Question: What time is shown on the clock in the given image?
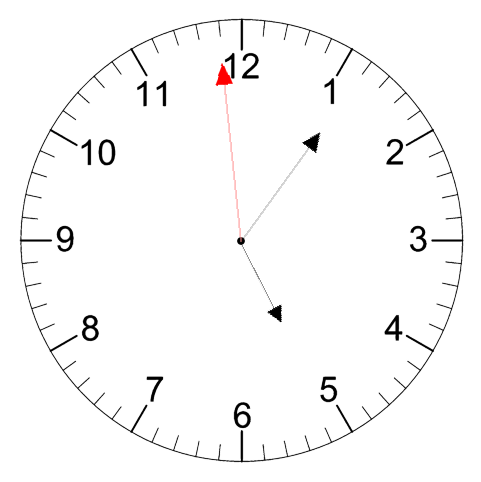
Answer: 05:05:59